Question: I'd like to remove the default button (or white dot) in Bootstrap carousel.
Is it possible to customize them?

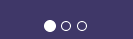
Answer: In terms of hiding, you can use CSS to make it hidden. For example,
'''
.carousel-indicators li { visibility: hidden; }
'''
would make all the dots be hidden.